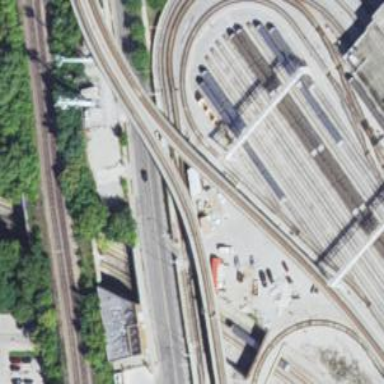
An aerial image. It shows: Bridge with electrified rails.